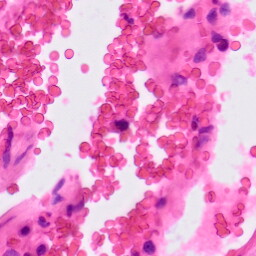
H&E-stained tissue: Lung